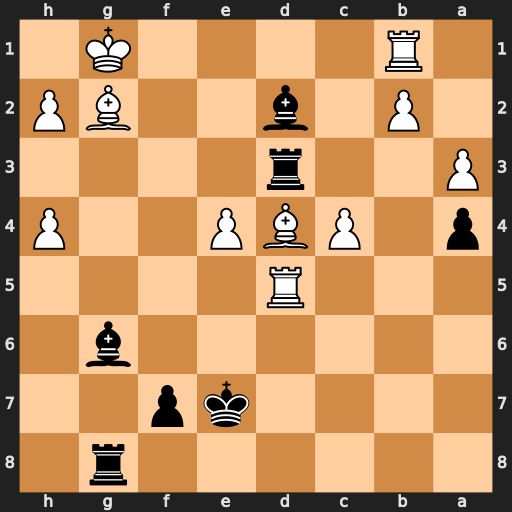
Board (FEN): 6r1/4kp2/6b1/3R4/p1PBP2P/P2r4/1P1b2BP/1R4K1
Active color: b
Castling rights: -
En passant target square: -
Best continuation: Rxd4 Rxd4 Be3+ Kh1 Bxd4